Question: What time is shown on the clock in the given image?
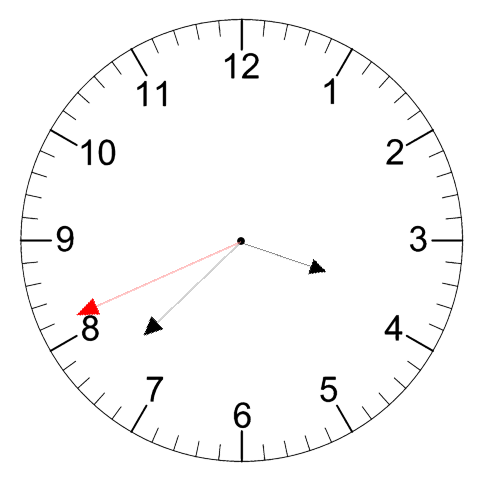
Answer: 03:37:41